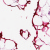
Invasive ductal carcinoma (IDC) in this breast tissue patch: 0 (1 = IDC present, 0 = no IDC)